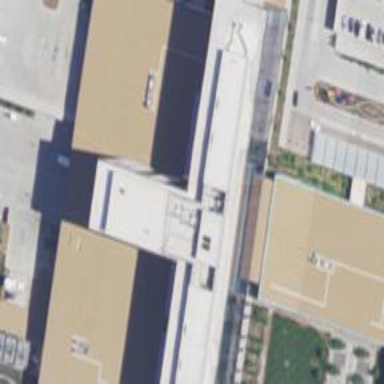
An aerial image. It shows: Hospital building.